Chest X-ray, AP view. Patient: 43 years old, sex F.
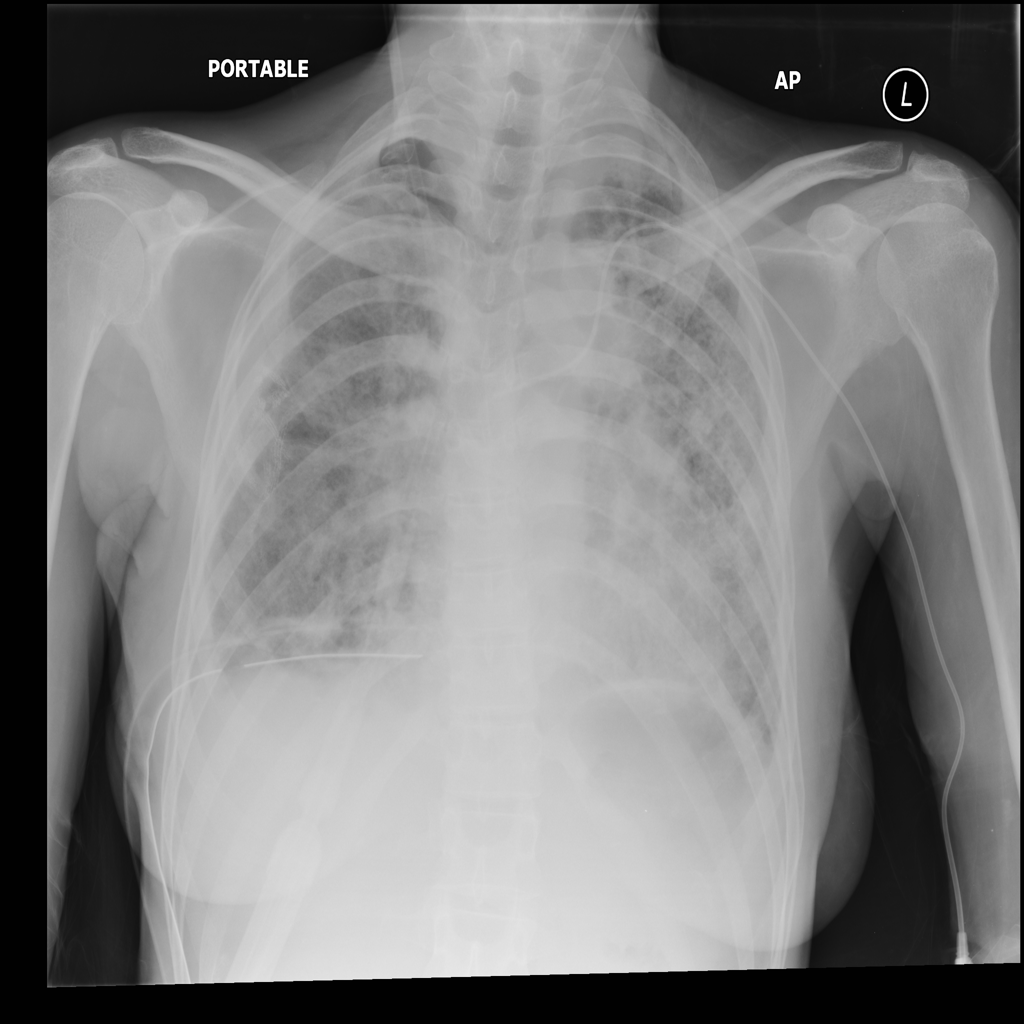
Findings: Fibrosis, Infiltration, Pneumothorax